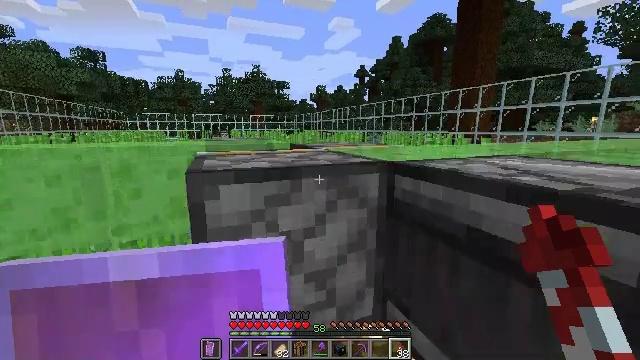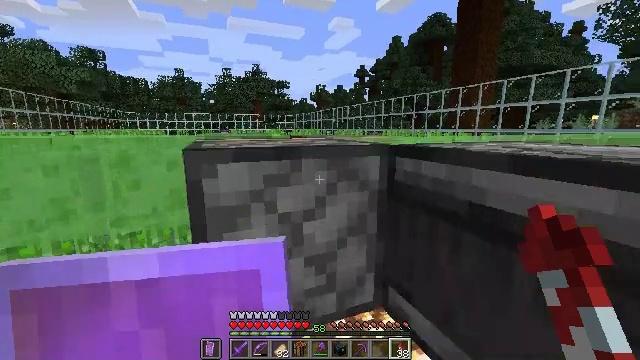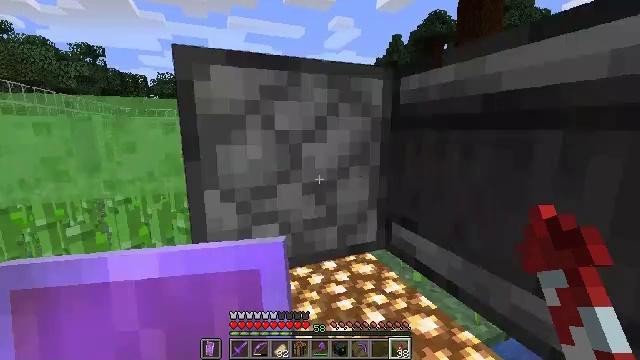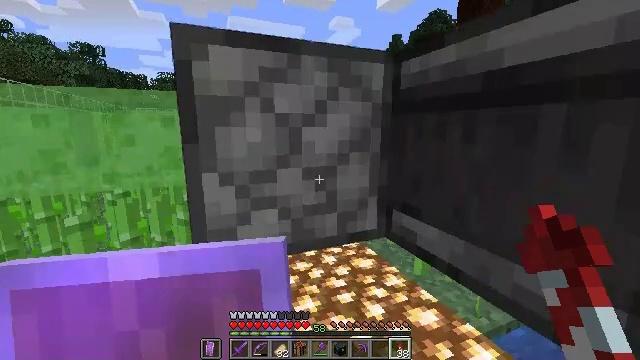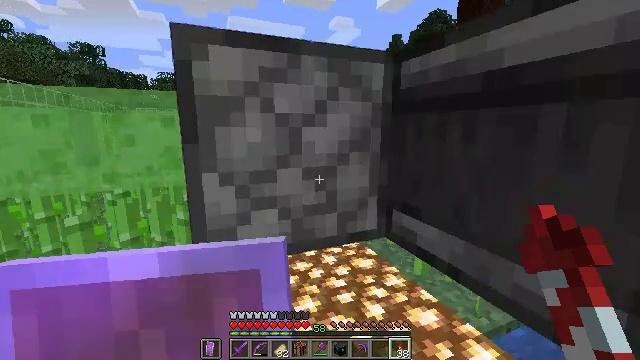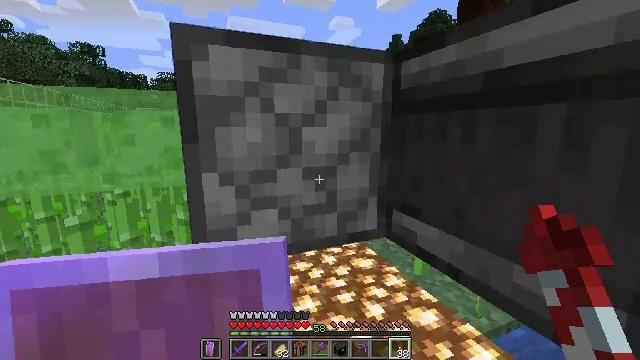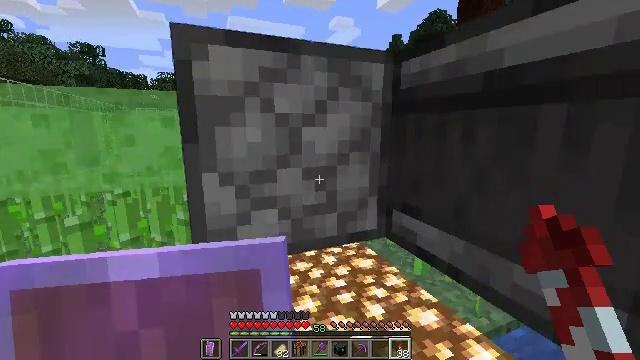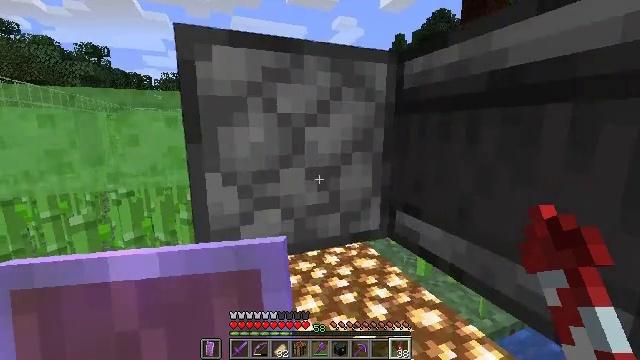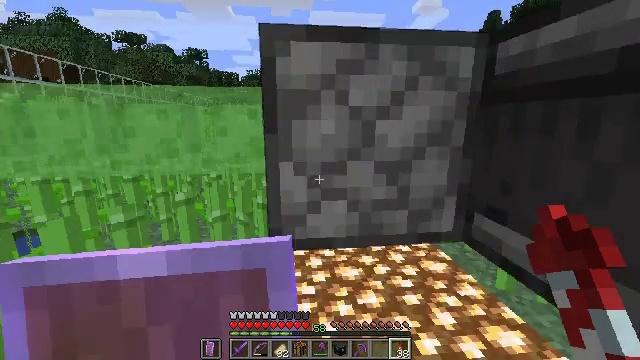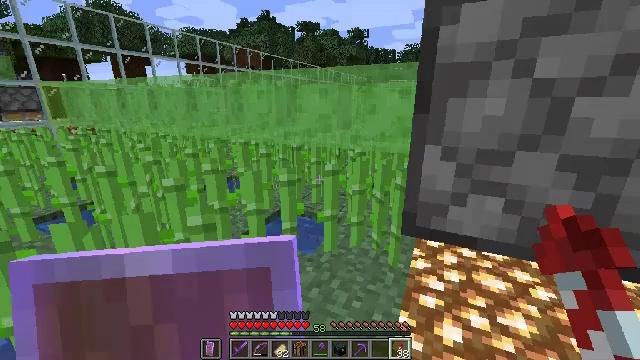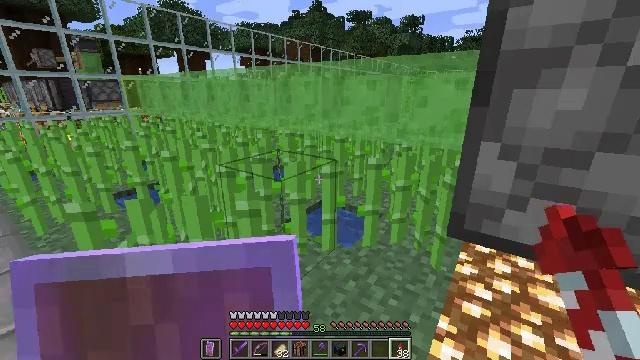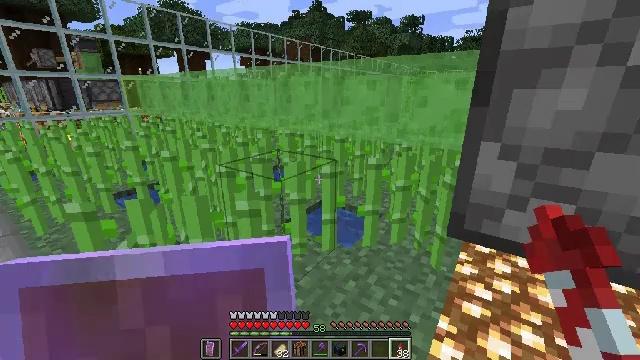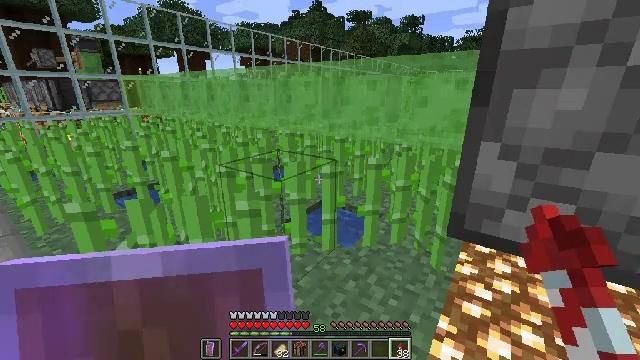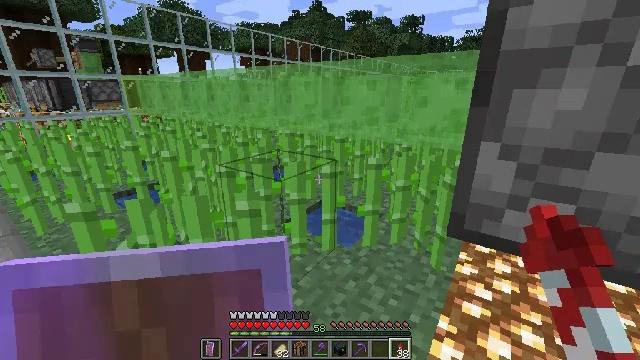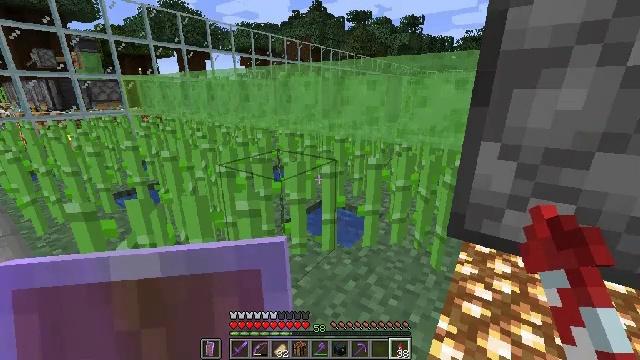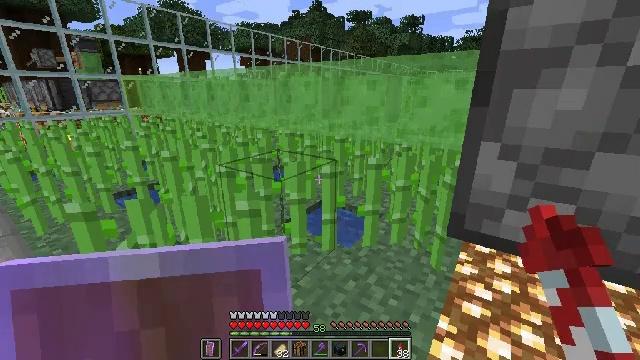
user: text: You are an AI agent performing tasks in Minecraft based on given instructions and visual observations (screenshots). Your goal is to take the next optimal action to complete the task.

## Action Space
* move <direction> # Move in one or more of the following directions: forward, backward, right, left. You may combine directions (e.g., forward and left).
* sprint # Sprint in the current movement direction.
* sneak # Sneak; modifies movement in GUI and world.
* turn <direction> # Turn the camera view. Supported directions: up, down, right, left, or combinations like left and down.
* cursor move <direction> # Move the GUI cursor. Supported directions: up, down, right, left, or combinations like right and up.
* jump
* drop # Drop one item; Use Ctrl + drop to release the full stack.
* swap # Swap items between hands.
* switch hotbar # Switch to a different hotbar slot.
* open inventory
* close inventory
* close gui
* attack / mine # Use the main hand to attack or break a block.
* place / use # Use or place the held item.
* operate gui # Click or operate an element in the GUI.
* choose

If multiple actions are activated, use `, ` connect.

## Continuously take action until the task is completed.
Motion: motion action
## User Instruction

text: Break the slime block to collect it.
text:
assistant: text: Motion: no_op
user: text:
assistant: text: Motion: no_op
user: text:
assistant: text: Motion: no_op
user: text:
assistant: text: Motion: no_op
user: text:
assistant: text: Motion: no_op
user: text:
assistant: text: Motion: no_op
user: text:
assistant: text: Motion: no_op
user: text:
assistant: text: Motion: turn left and down
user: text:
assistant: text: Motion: turn left and down
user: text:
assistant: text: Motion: turn left and down
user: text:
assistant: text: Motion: no_op
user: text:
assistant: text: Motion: no_op
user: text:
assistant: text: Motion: no_op
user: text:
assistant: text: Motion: no_op
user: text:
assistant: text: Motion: no_op
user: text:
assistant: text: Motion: no_op
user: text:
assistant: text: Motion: no_op
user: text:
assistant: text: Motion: no_op
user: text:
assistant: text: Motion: no_op
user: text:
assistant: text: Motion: no_op
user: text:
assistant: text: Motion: no_op
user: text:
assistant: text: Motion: no_op
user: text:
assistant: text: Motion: move forward
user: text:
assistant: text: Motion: move forward
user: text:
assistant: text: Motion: move forward
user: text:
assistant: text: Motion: move forward
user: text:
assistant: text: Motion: move forward
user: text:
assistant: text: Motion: move forward, turn right
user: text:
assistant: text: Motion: move forward, turn right
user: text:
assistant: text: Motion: move forward, turn right